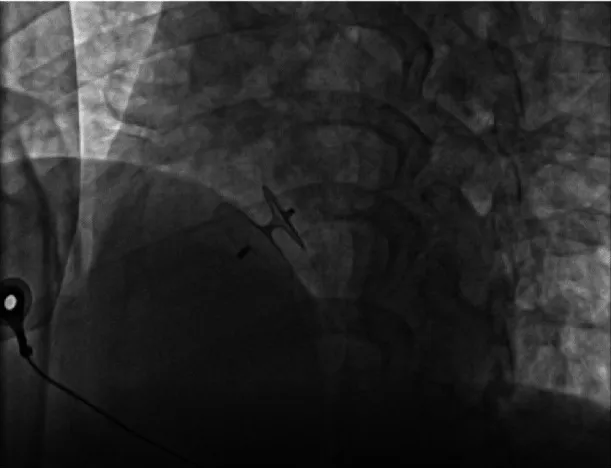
Intraoperative placement of foramen ovale occlusive device. The size of occluder is 18 mm x 25 mm.
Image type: radiology (x_ray)